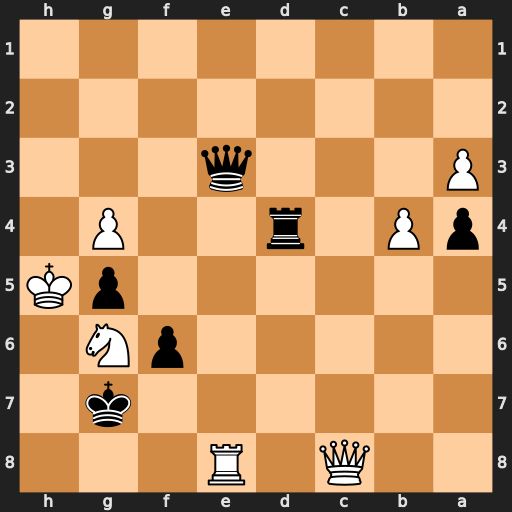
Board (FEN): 2Q1R3/6k1/5pN1/6pK/pP1r2P1/P3q3/8/8
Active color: b
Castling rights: -
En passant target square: -
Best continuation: Qh3+ Nh4 Qxh4#